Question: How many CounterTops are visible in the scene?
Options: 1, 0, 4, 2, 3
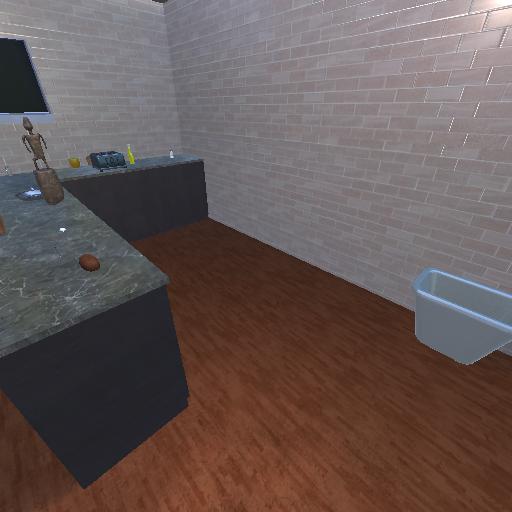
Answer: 1